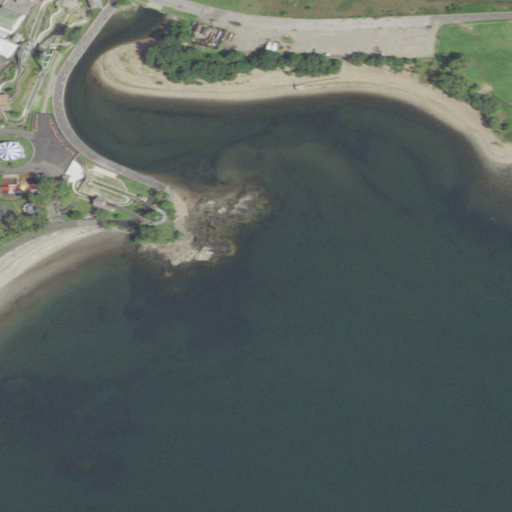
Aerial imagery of cape in New York named Rocky Point containing open water, medium intensity development, high intensity development, low intensity development, barren land, herbaceous wetlands, and open development